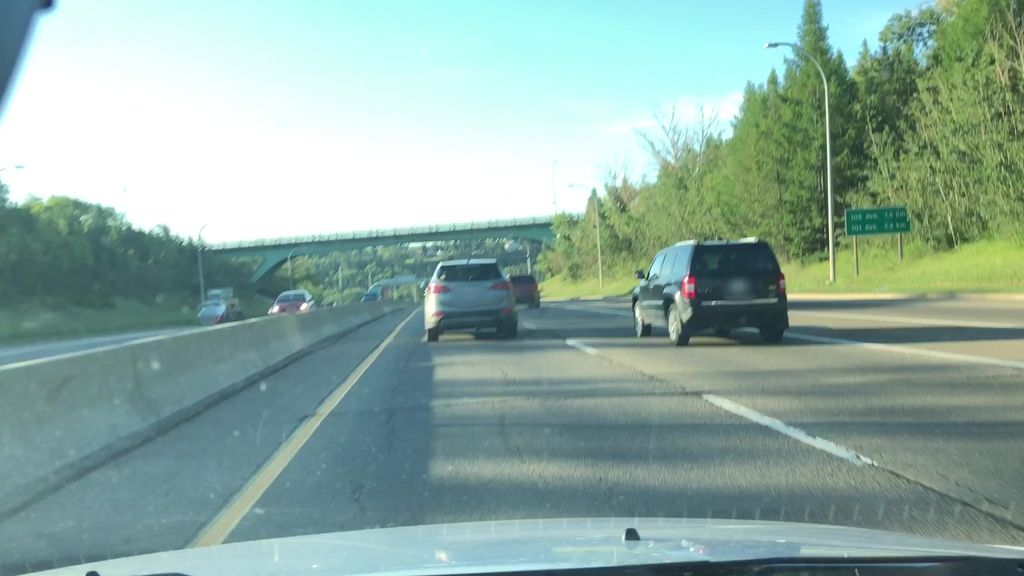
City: edmonton